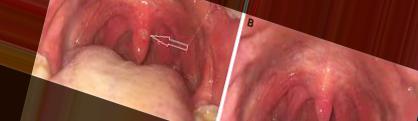
Condition: Mouth Ulcer